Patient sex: M
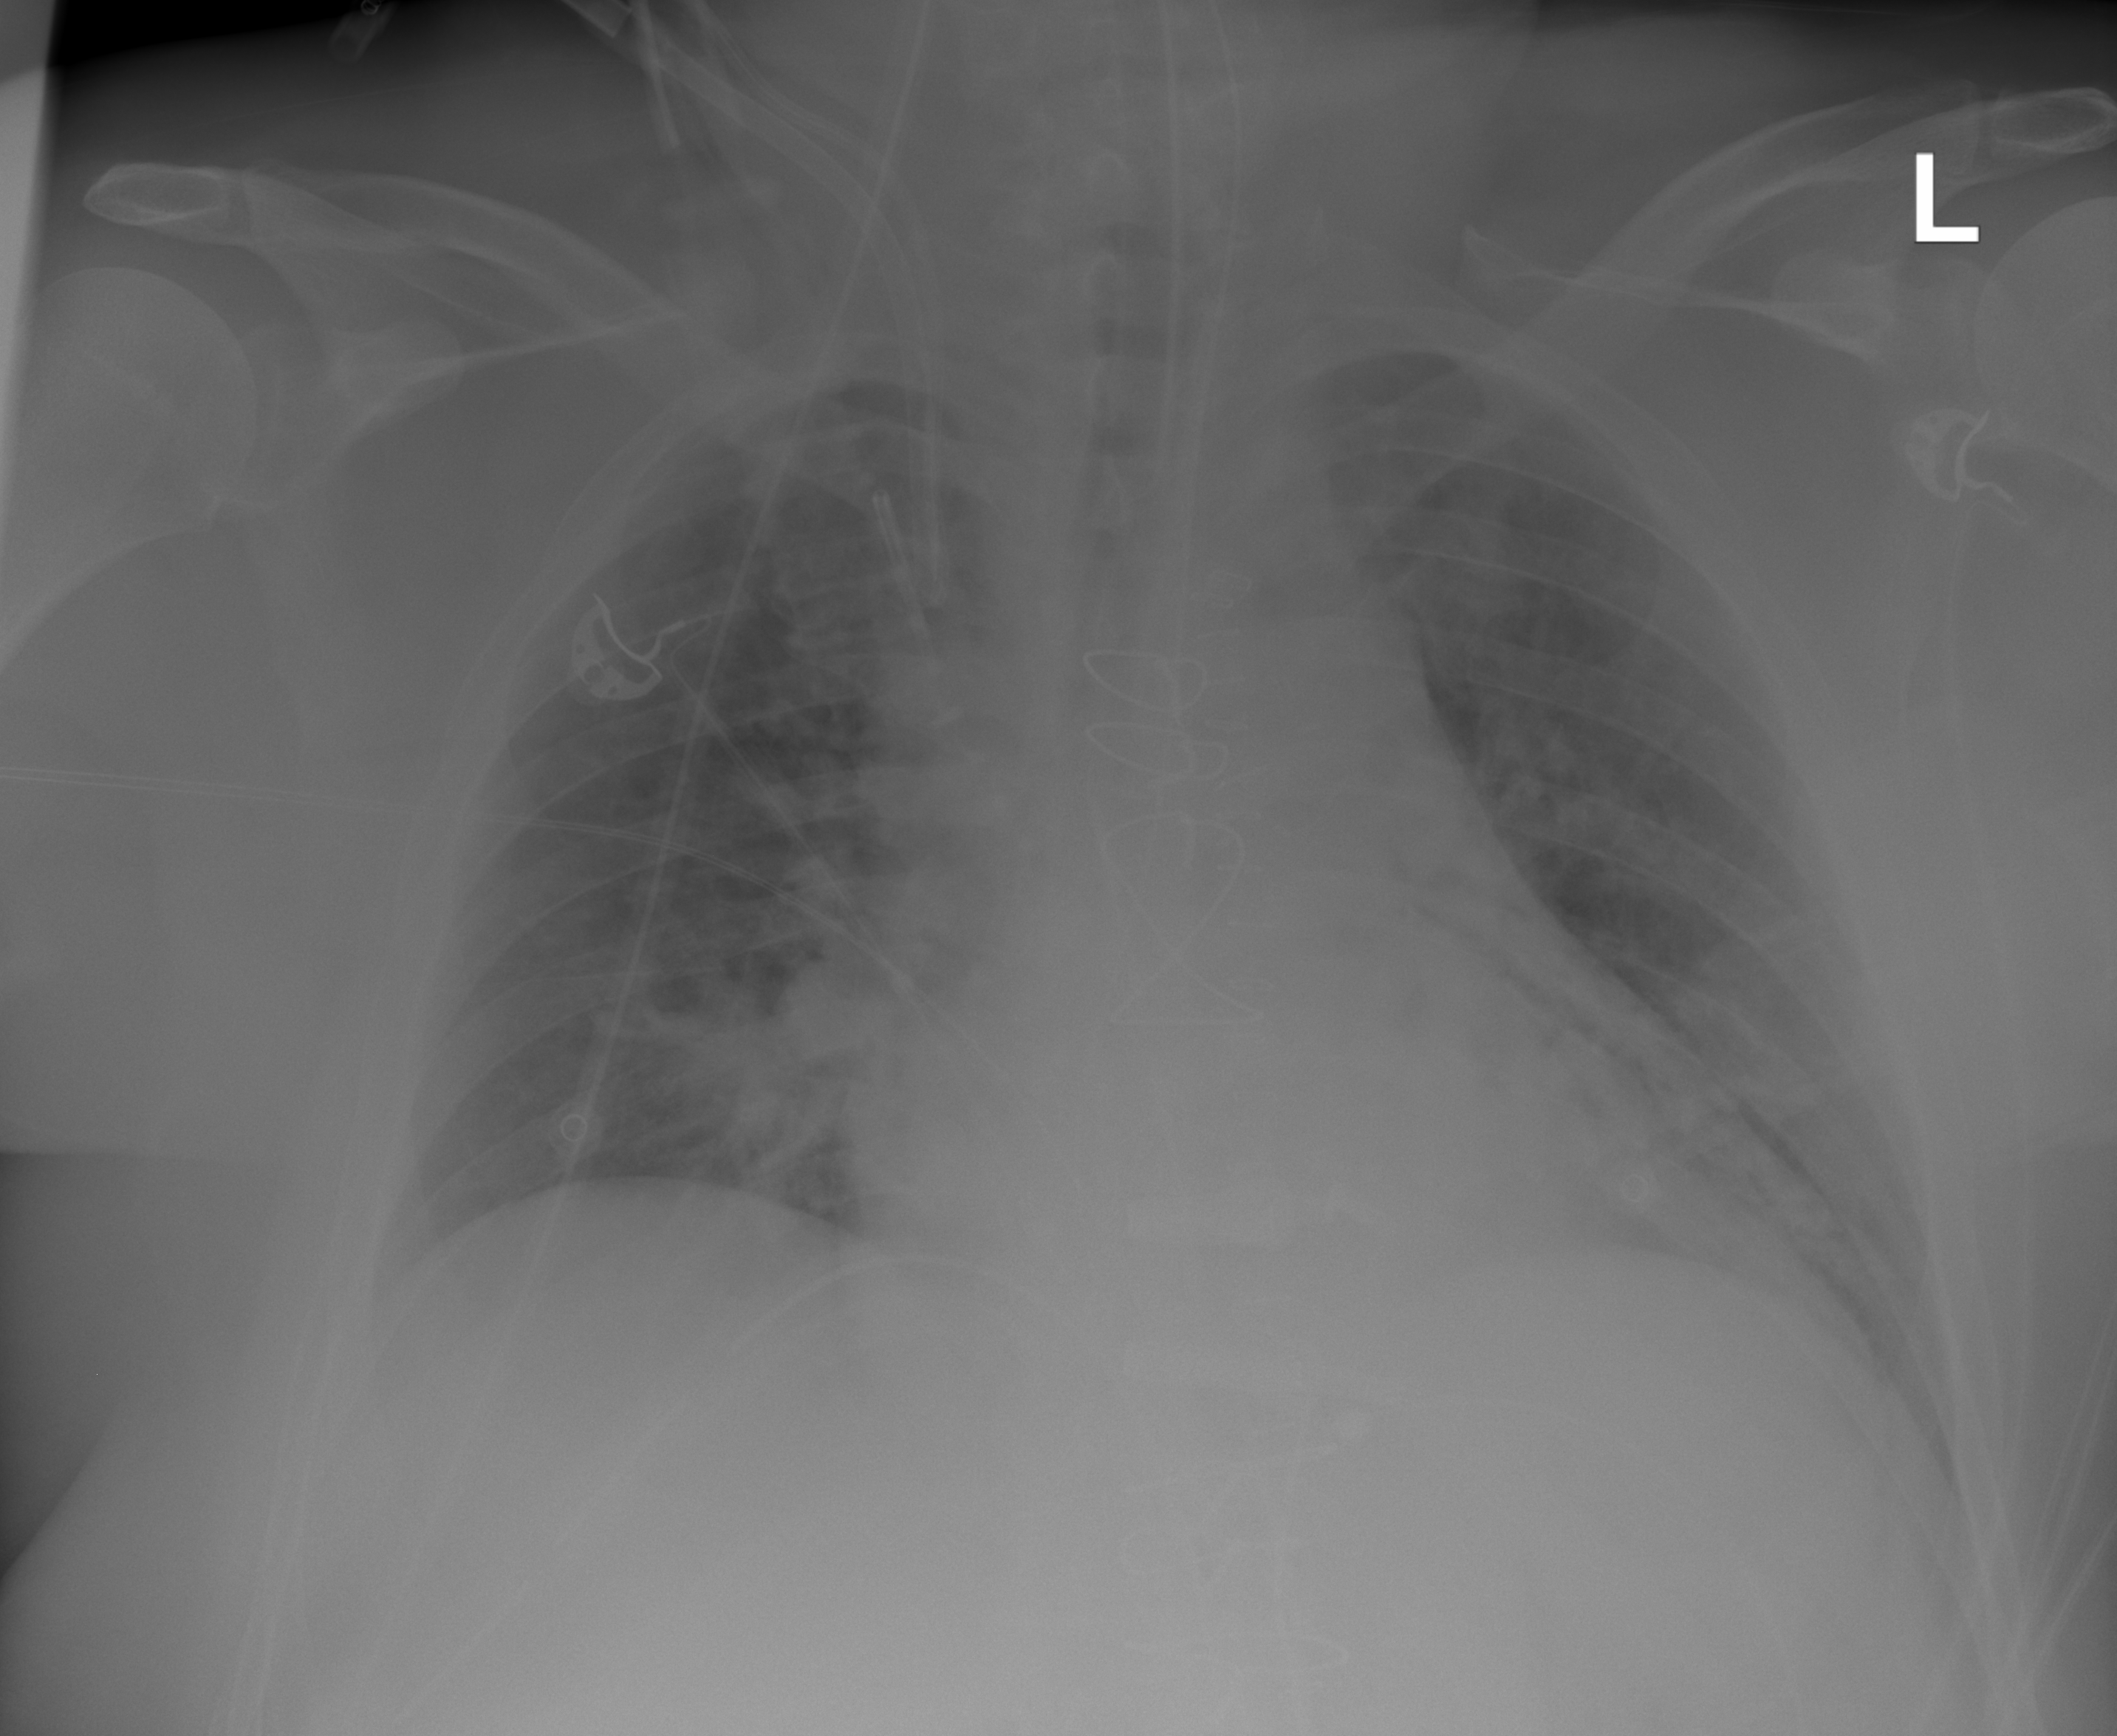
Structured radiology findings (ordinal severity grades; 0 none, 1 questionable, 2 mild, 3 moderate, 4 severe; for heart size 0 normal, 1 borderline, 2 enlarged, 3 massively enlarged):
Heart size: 2
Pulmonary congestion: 3
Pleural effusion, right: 0
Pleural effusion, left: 0
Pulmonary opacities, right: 0
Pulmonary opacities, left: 0
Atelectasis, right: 0
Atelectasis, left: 0